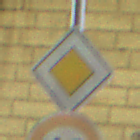
Verkehrszeichen: Vorfahrtsstrasse
Zusatzzeichen unten: Geschwindigkeit60
Umgebung: Outdoor, Urban
Tageszeit: Midday
Wetter: Clear
Licht: Natural
Jahreszeit: NotSpecified
Kontrast: LowContrast